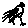
Label: bird